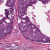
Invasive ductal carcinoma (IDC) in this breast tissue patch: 0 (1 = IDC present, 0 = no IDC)